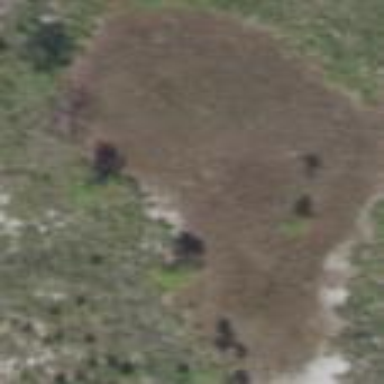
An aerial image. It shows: Marshy wetland area.